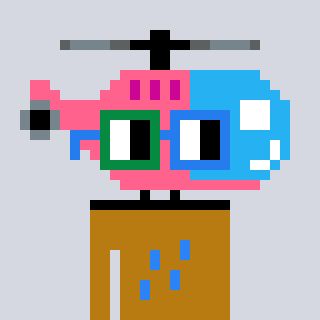
a pixel art character with square green and blue glasses, a helicopter-shaped head and a gold-colored body on a cool background